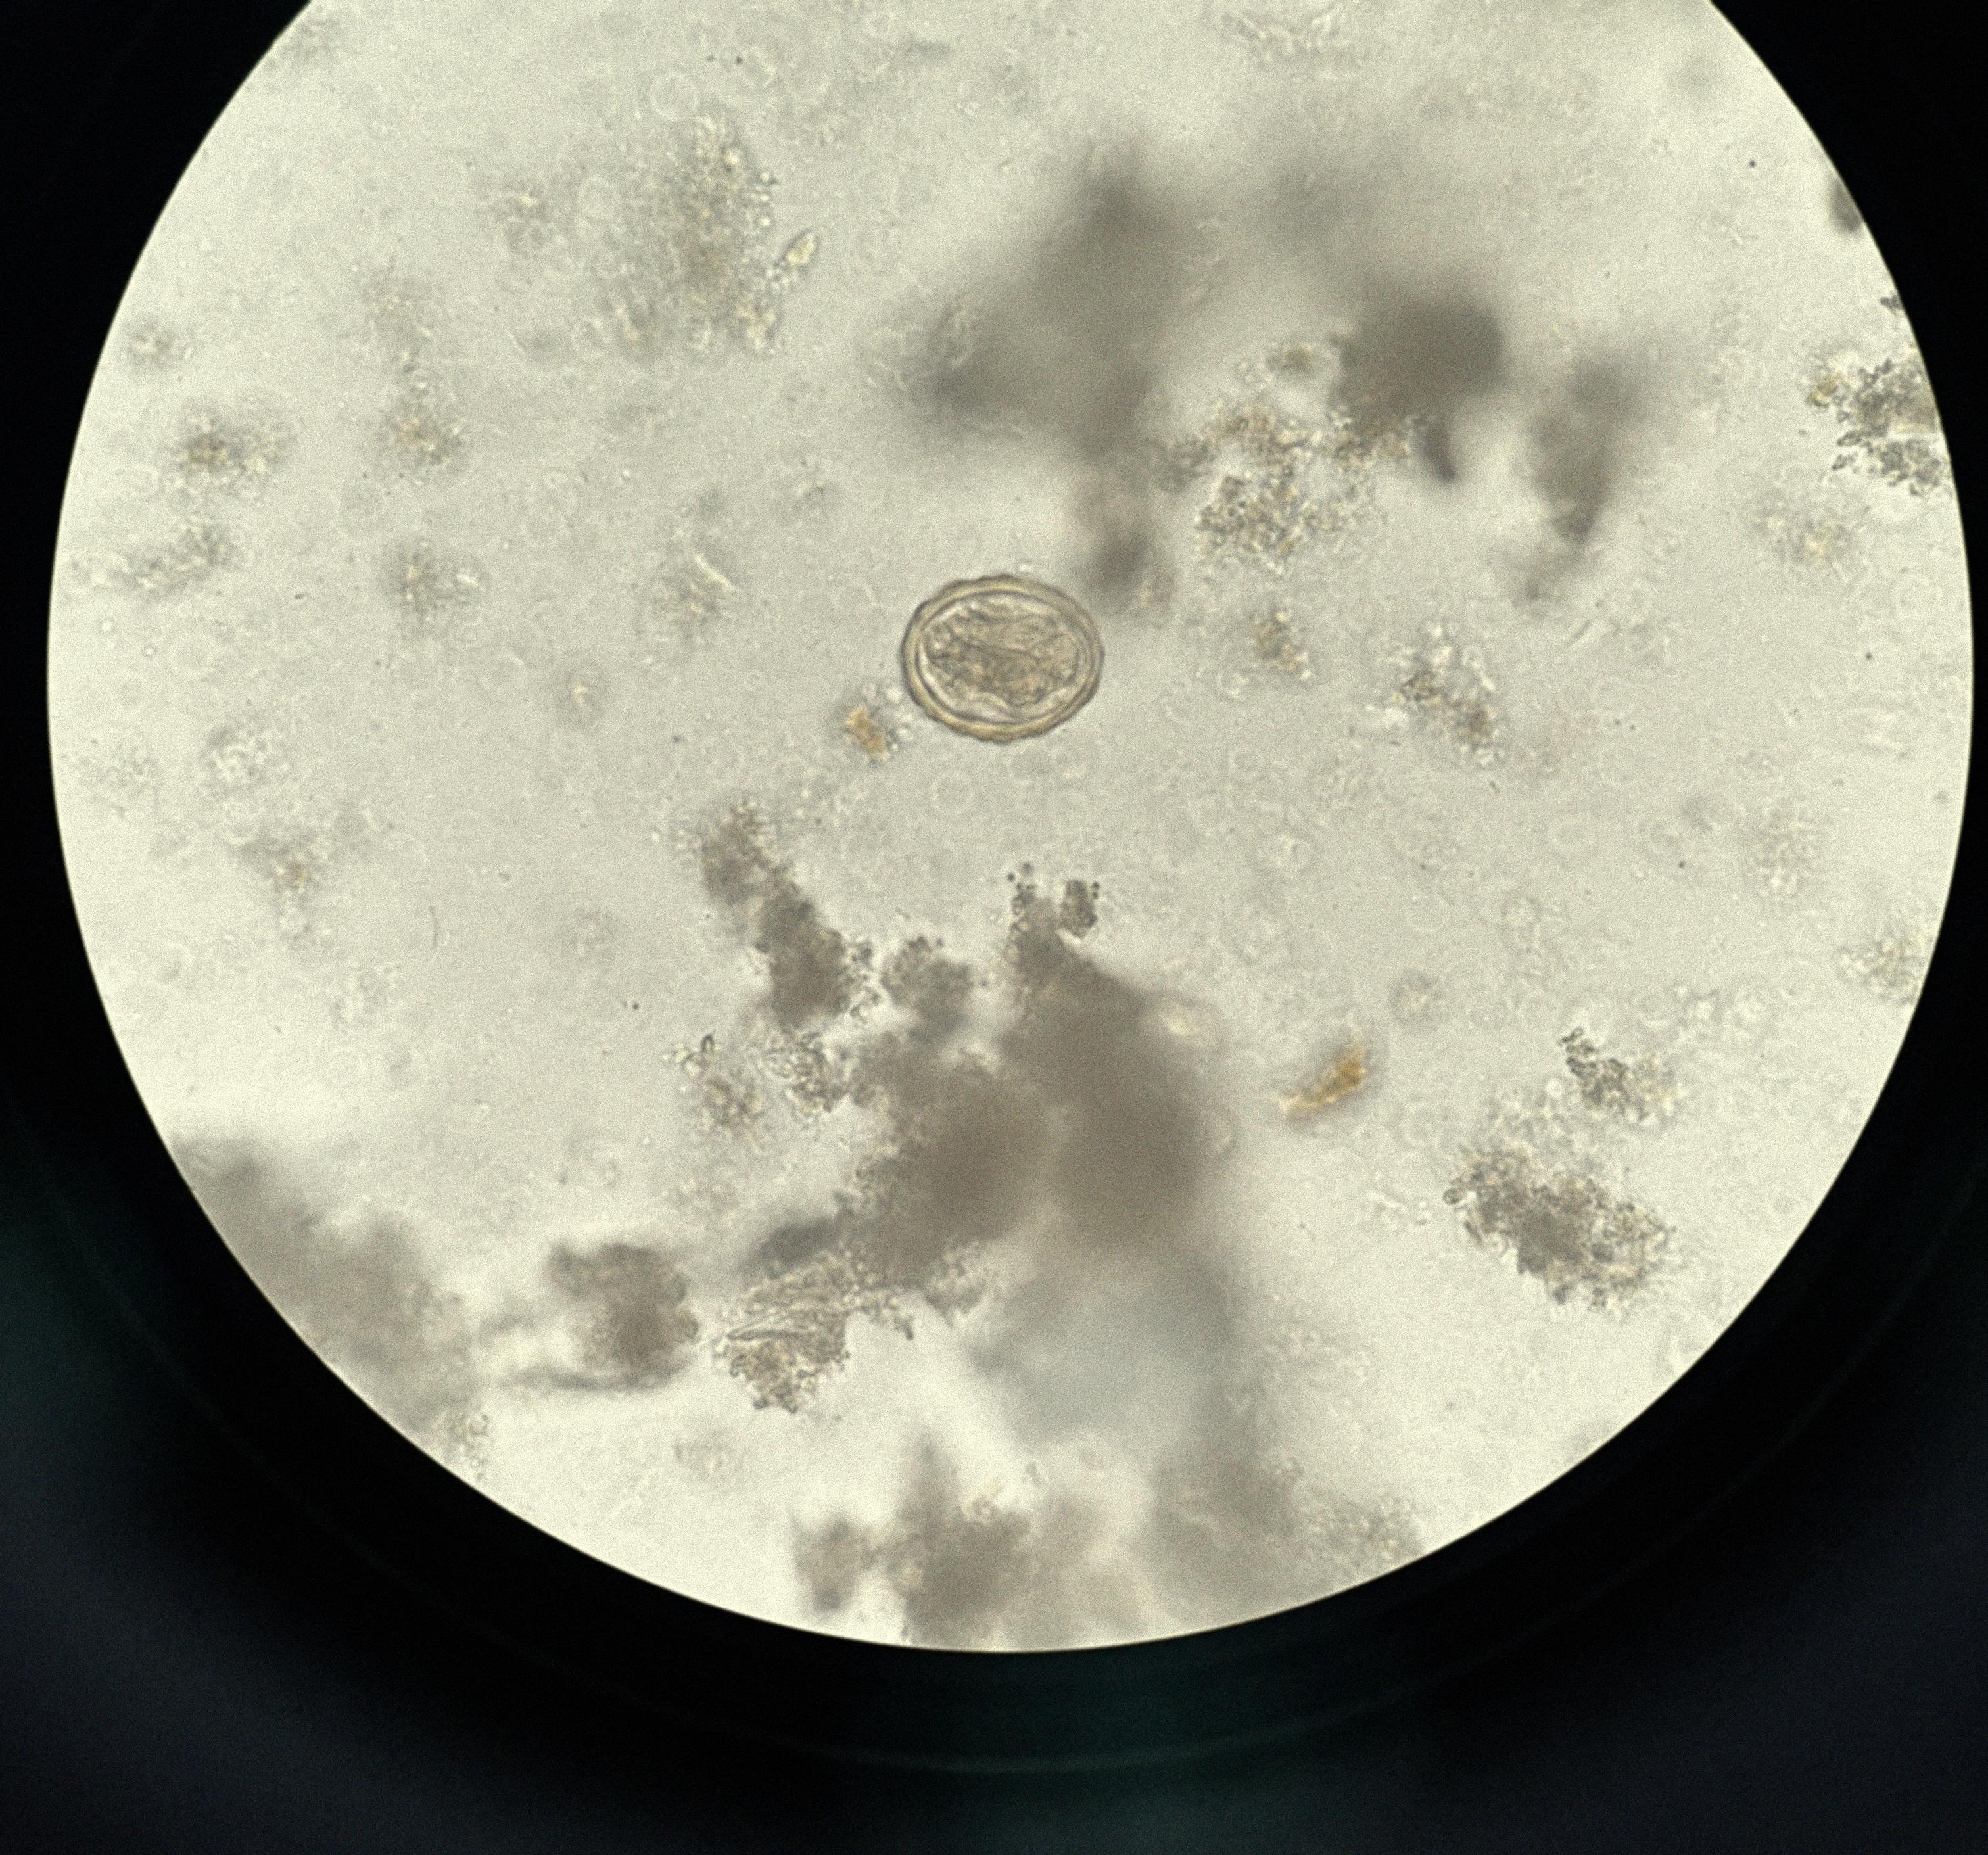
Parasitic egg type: Ascaris lumbricoides